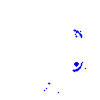
Particle: kaon